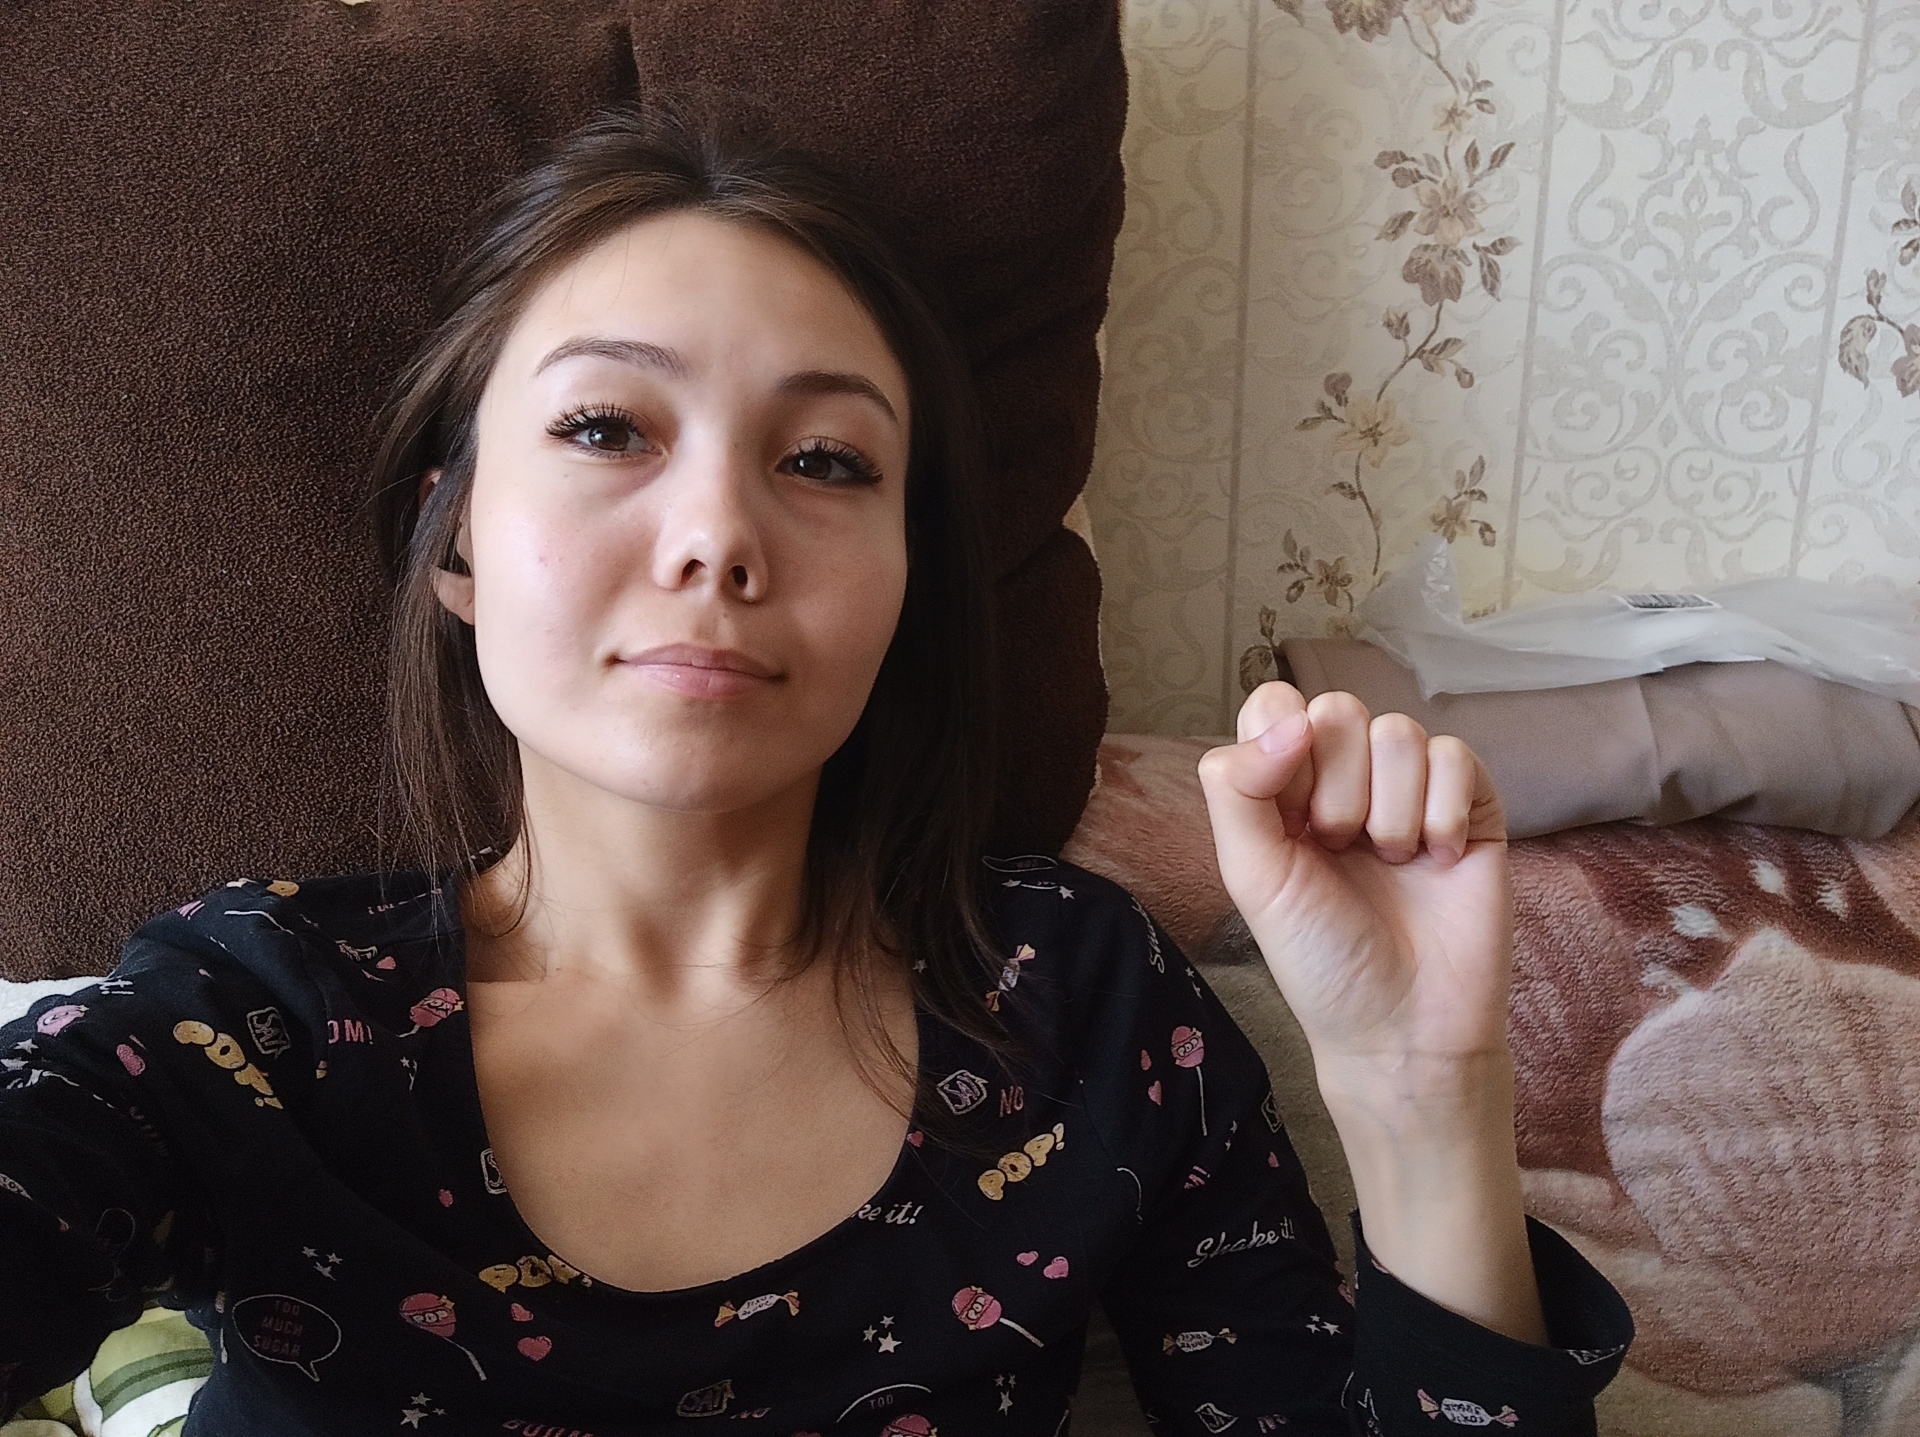
Label: clear